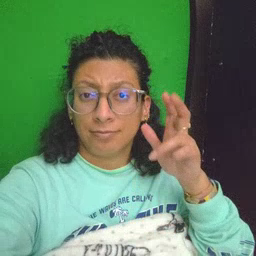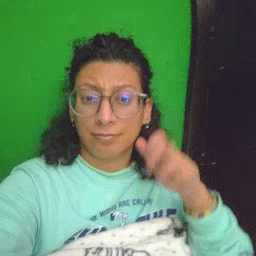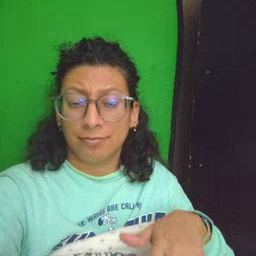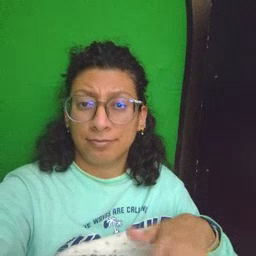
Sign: hear